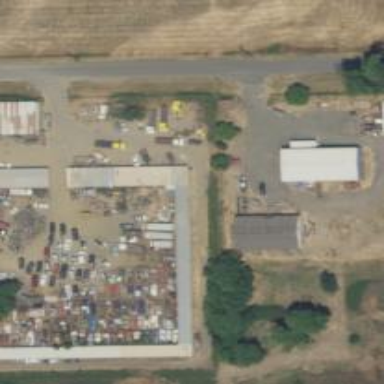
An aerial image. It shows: Scrap yard situated in industrial area.